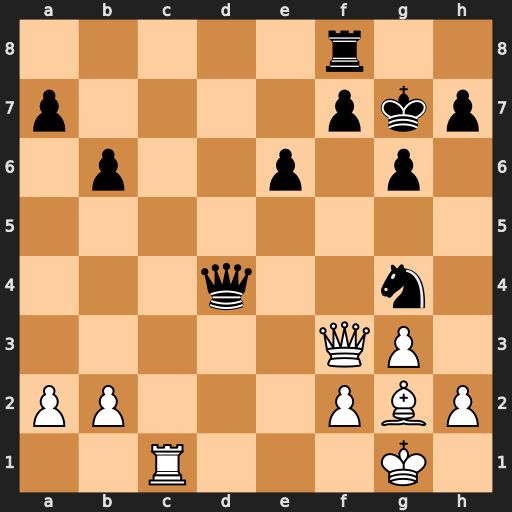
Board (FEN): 5r2/p4pkp/1p2p1p1/8/3q2n1/5QP1/PP3PBP/2R3K1
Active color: w
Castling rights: -
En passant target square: -
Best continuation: Rd1 Qb4 a3 Qxb2 Qxg4